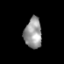
Tissue: prostate
Cell type: Myeloid cells
Senescence score: 0.3012
Nuclear area (px): 527
Mean DAPI intensity: 149.751